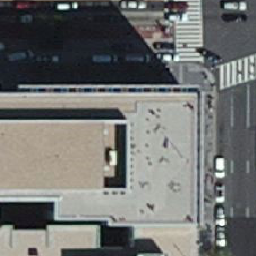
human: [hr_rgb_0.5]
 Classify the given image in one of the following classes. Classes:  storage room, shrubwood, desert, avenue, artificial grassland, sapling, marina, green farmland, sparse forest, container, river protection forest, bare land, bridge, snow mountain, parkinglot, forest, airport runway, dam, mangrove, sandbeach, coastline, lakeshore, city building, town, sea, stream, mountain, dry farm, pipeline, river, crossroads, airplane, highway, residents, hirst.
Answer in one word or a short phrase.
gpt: city building